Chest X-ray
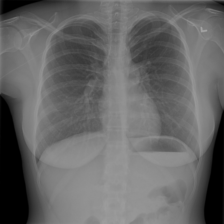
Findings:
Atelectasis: negative
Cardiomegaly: negative
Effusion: negative
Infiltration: negative
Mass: negative
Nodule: negative
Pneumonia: negative
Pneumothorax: negative
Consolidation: negative
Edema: negative
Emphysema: negative
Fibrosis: negative
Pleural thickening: negative
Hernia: negative